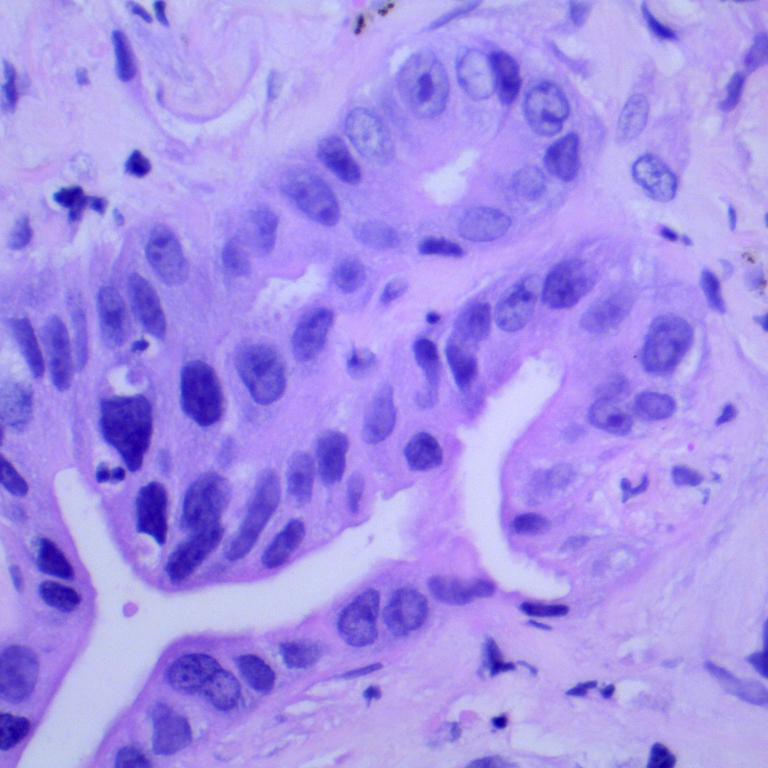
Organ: lung
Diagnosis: adenocarcinomas